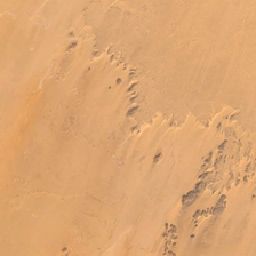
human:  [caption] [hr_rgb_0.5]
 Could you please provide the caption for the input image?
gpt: Green space is grassland.

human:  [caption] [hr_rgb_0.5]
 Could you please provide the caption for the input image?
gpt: the green surface is grassy.

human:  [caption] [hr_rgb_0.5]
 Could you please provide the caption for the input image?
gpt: The Green area is prairie.

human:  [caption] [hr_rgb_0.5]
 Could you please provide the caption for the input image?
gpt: Green areas are grasslands.

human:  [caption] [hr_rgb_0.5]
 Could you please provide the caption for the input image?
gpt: the green surface is grassy.